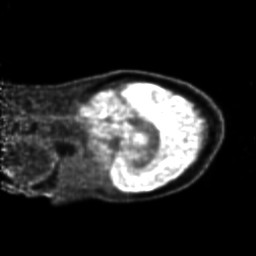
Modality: PET
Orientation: sagittal
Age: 35
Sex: female
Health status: ill